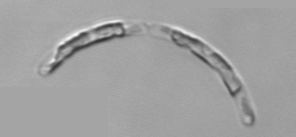
Label: Guinardia_striata